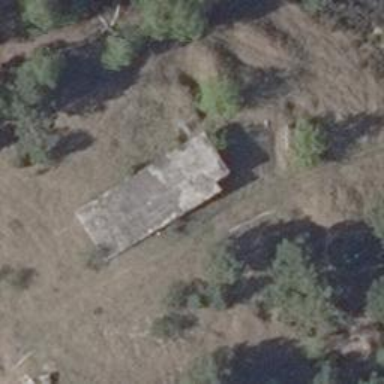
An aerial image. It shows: Historic bunker in ruins.